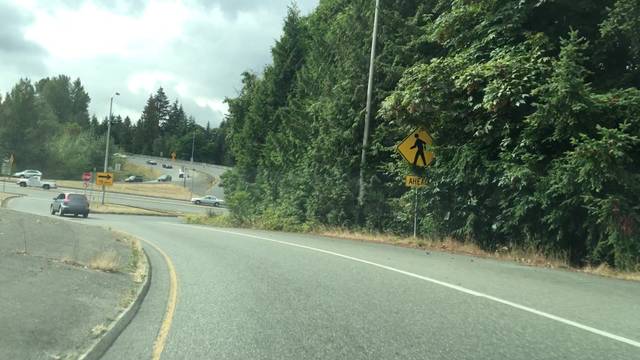
Region: United States
Coordinates: 47.68, -122.186